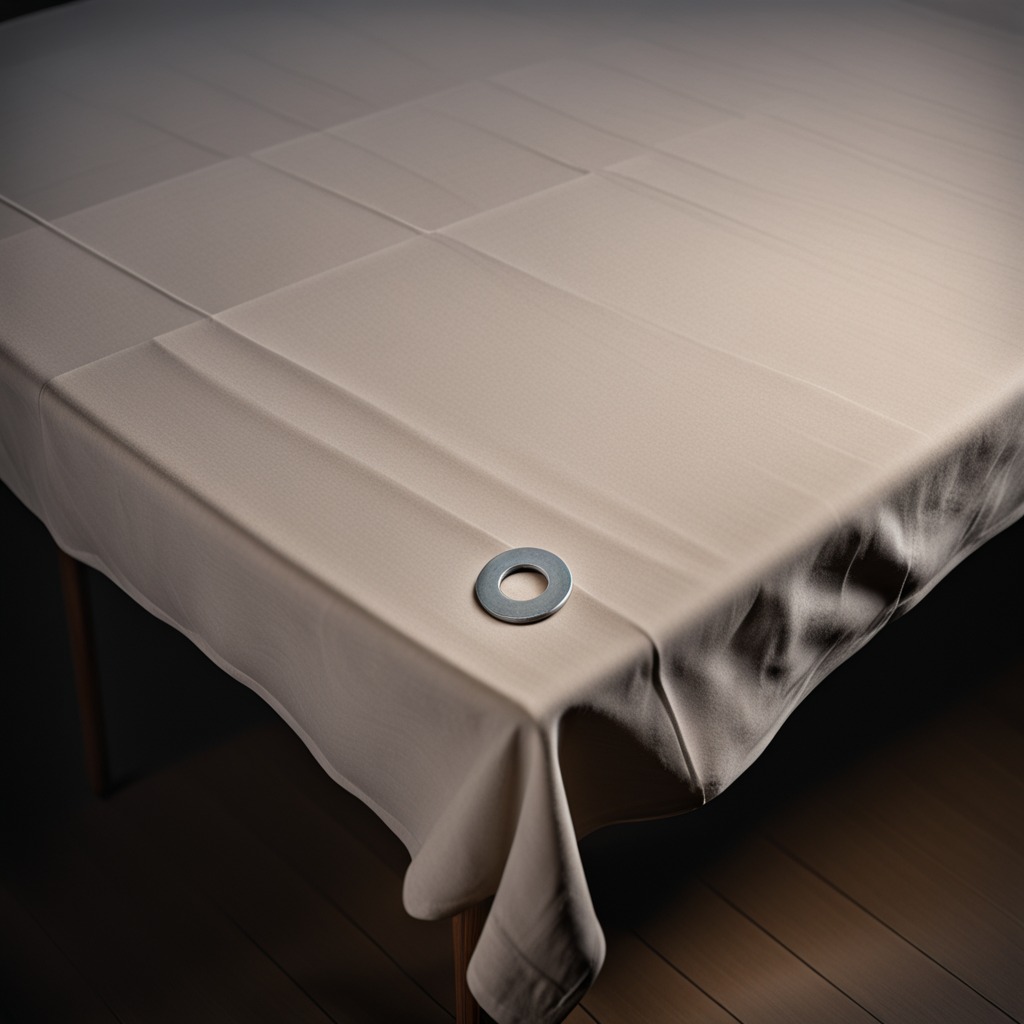
A flat metal washer lies on the wooden table.